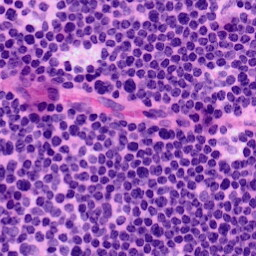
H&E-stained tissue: LymphNode